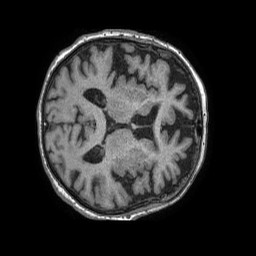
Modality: T1w
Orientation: axial
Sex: female
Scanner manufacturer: philips
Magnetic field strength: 1.5 T
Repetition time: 0.007688 s
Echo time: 0.003501 s